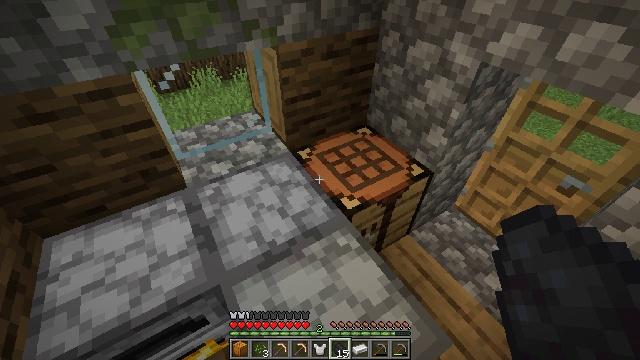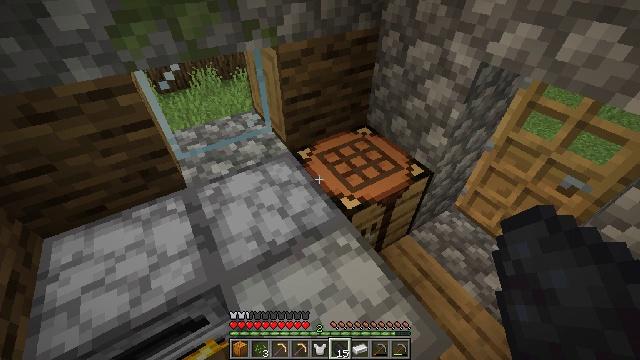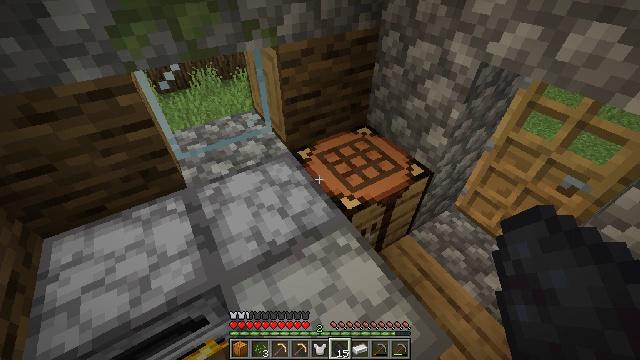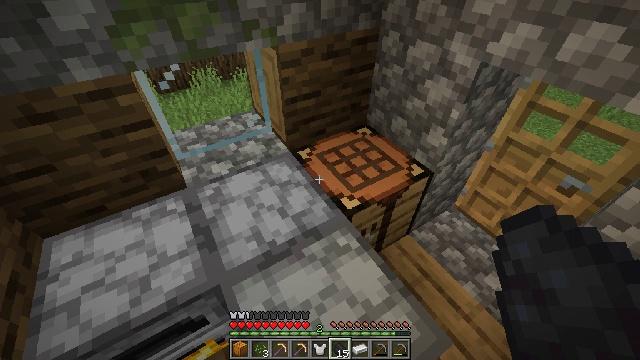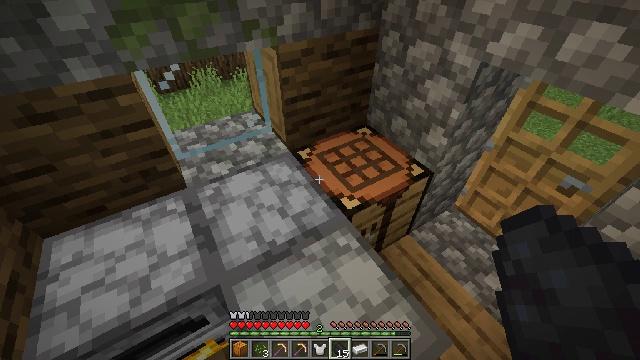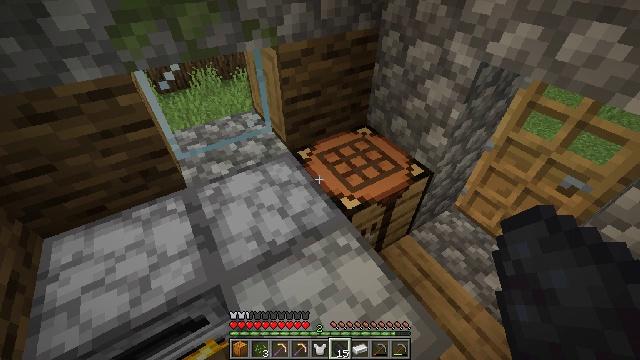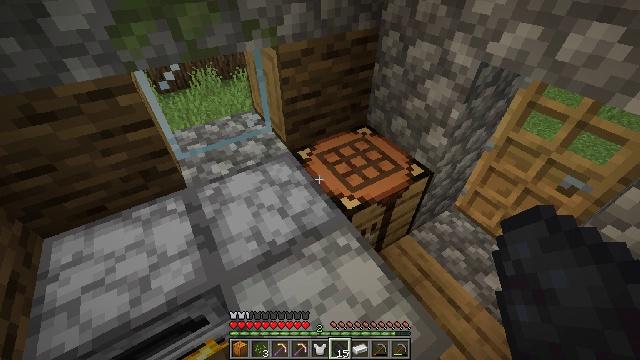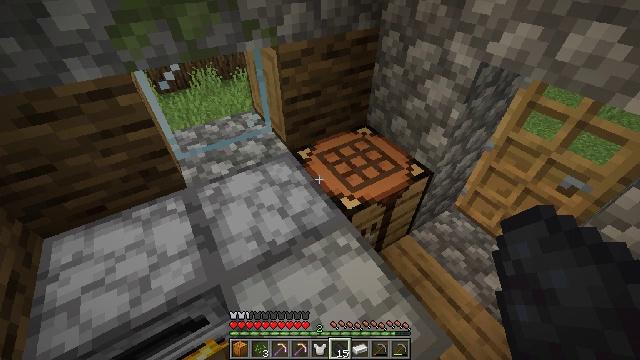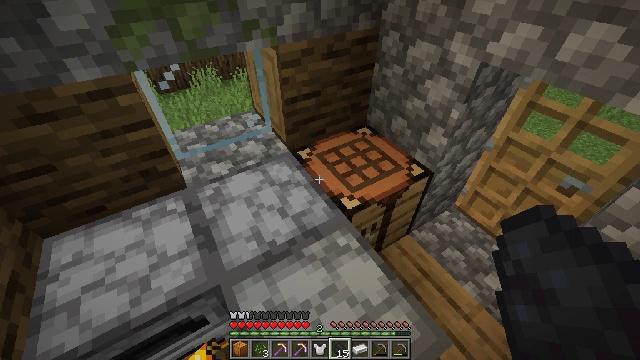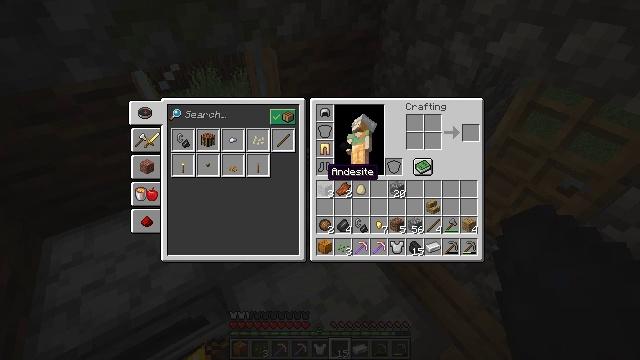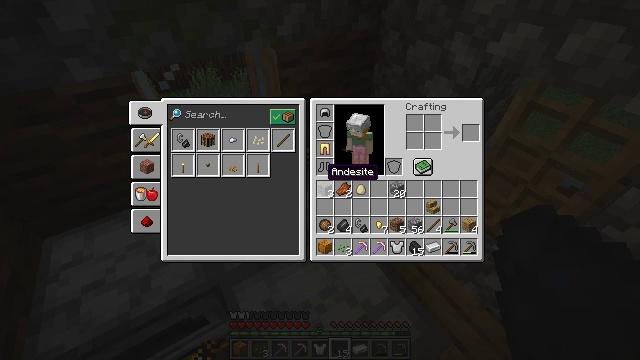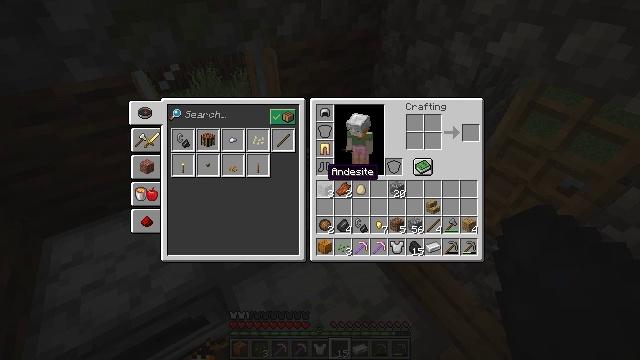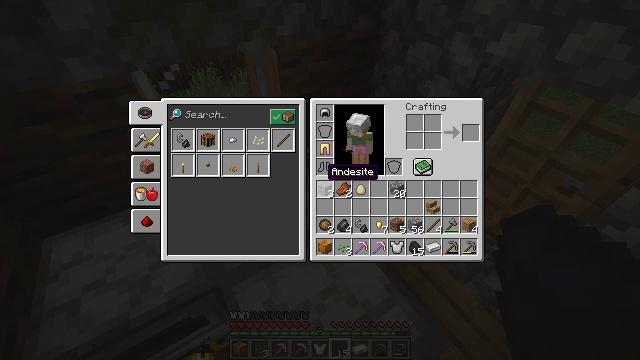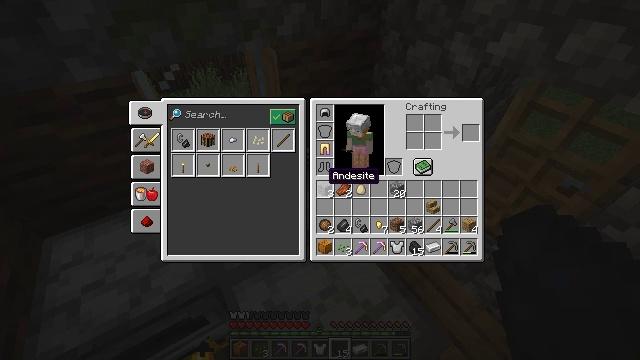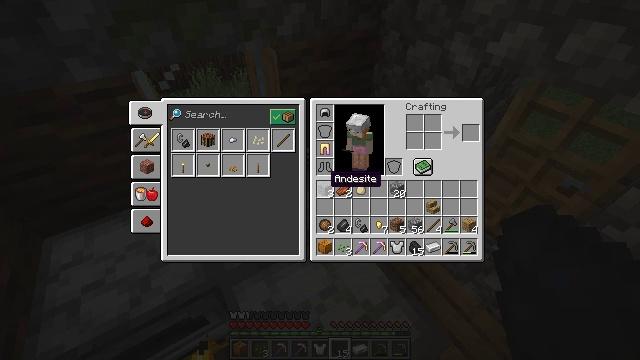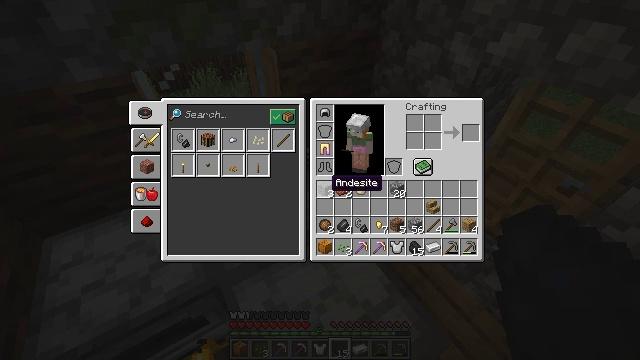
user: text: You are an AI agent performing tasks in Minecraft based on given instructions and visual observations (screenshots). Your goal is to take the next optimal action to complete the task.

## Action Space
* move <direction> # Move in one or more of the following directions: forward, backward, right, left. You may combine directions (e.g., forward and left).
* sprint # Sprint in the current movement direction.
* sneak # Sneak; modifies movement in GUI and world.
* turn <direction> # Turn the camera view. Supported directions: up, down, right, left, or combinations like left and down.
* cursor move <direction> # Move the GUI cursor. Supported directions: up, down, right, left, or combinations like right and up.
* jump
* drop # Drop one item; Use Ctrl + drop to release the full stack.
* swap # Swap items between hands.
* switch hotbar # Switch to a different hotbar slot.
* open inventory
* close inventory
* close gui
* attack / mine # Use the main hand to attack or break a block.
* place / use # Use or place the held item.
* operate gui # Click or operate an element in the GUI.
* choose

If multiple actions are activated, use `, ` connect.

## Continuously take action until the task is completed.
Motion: motion action
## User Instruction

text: Reclaim the furnace for later use.
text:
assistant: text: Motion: open inventory
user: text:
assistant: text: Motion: open inventory
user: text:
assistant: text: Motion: no_op
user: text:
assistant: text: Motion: no_op
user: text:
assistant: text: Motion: no_op
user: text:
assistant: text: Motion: no_op
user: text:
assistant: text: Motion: no_op
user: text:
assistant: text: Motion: no_op
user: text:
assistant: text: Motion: close inventory
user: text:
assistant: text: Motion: close inventory
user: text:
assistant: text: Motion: close inventory
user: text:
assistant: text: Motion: close inventory
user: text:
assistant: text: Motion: no_op
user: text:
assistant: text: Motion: no_op
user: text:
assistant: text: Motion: no_op
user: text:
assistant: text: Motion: turn down
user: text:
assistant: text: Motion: turn right and down
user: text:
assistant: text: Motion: turn right
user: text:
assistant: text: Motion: turn right
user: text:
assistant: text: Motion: no_op
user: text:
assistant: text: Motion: no_op
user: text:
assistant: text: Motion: no_op
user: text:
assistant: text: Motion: turn right
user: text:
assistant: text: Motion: no_op
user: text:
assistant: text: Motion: no_op
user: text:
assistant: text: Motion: no_op
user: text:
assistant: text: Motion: no_op
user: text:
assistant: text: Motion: turn right
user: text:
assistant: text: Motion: no_op
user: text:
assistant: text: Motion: no_op